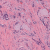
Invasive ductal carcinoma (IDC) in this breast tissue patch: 1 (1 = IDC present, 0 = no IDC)